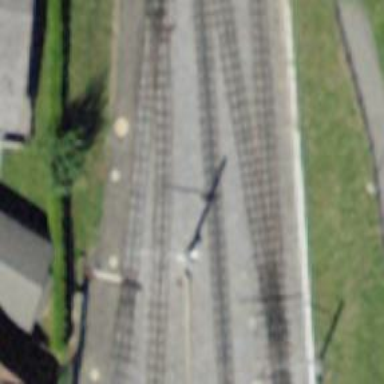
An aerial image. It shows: Narrow-gauge railway yard with electrified tracks using contact line.